Question: I am trying to do this as shown in picture. I want my relative layout to look like this. How can i do that. Themes, styles etc. Just give me hint and ideas
Best Regards

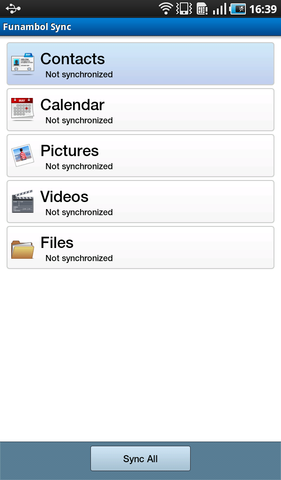
Answer: you can try this :
create folder in res called:( drawable ) ,then create XML called ( row_shape.xml ) as shape inside it ,then write this on it :
'''
<shape xmlns:android="http://schemas.android.com/apk/res/android"
android:shape="rectangle">
<stroke android:width="2dp" android:height="2dp" android:color="your color" />
<solid android:color="your color" />
<padding android:left="2dp" android:top="2dp" android:right="2dp"
android:bottom="2dp" />
<corners android:radius="10dp" android:bottomRightRadius="10dp"
android:bottomLeftRadius="10dp" android:topLeftRadius="10dp"
android:topRightRadius="10dp" />
</shape>
'''
then in layout Xml refer to shape as :
android:background="@drawable/row_shape"
HOPE THIS HELP